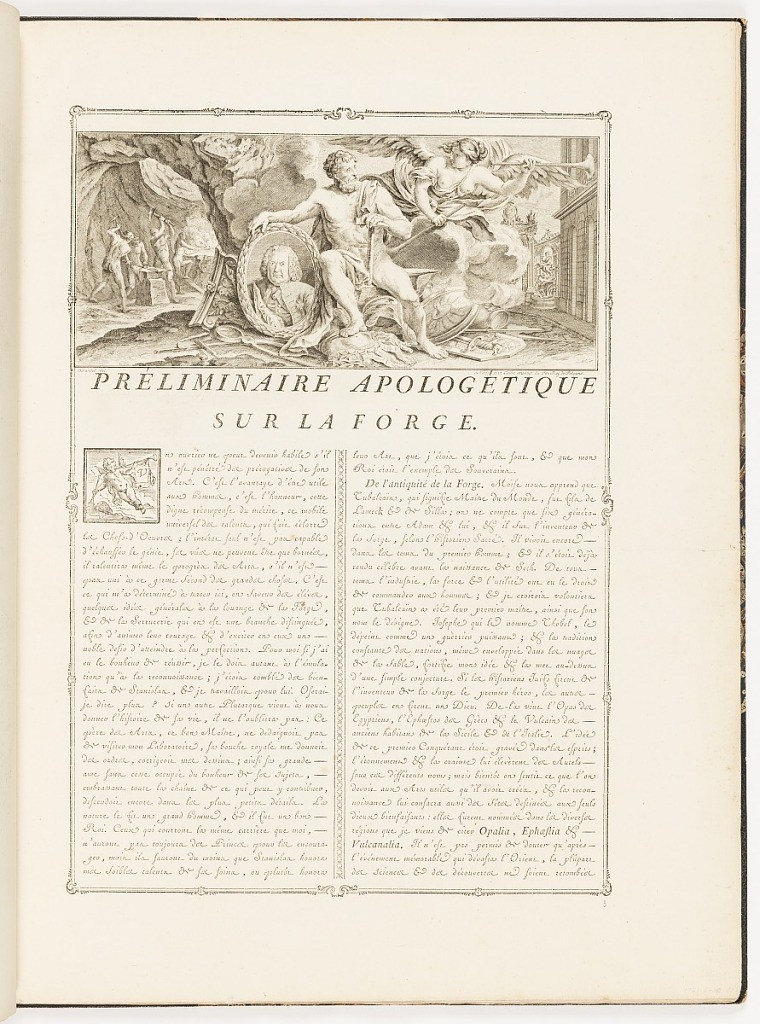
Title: Préliminaire Apologétique Sur La Forge.
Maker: Jean Lamour, French, 1698–1771
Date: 1767–68
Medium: Etching, engraving, letterpress and woodcut on laid paper
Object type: Print
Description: The first of five printed leaves of text and privilège, within ornamental borders. The signed headpiece depicts a nude male figure holding a hammer, with one arm resting on an oval portrait of King Stanislas Leszczynski. At his feet are tools associated with blacksmithing and ironwork, a Corinthian capital and arms and armor. To his right above him, is the winged female figure of victory. Behind them to the right, a building and gates with the French Royal coat of arms. To their left, are nude male figures working iron on an anvil with hammers and a forge with smoke, within a cave-like settling. The text begins with an illuminated initial and is divided into two columns.